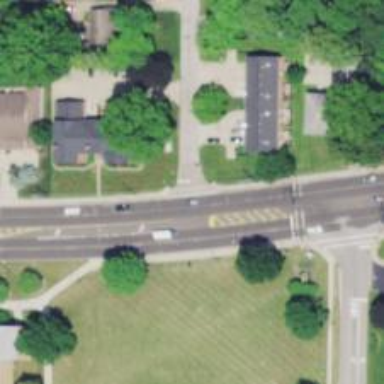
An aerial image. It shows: Footway with crossing.